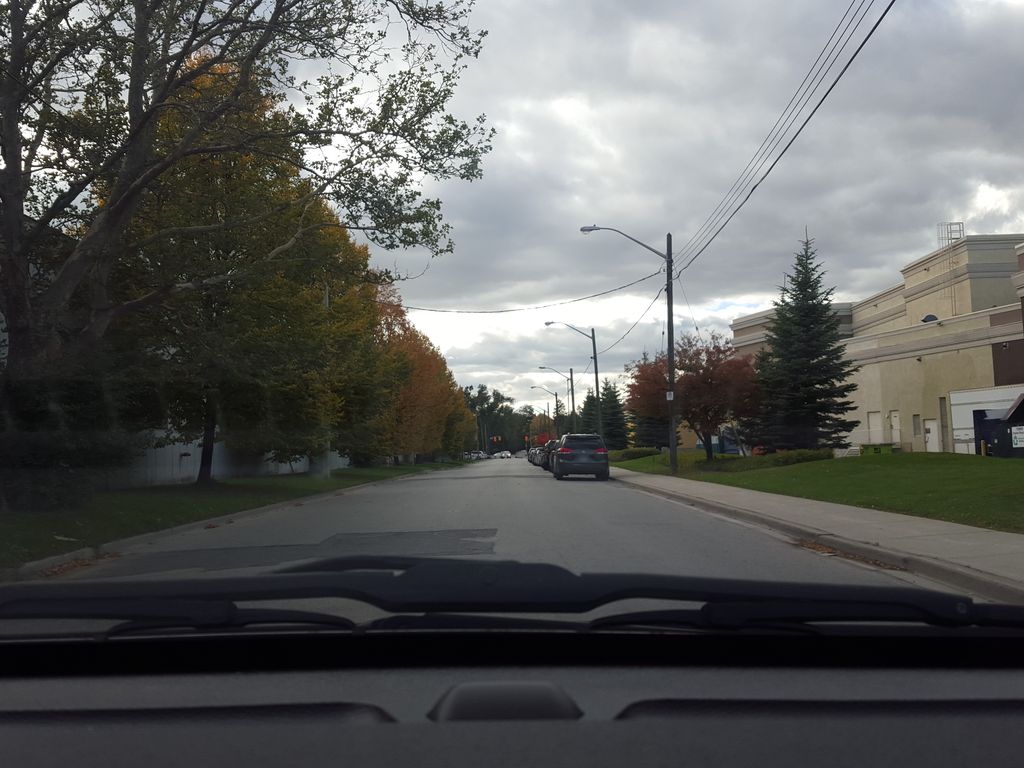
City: toronto